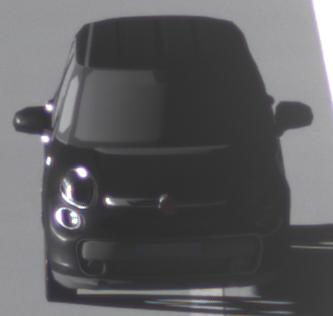
Make: Fiat
Model: 500L 1.4 16V
Detailed model: 500L (199)
Model produced from: 2012/10
Model produced until: 2017/05
Doors: 5
Color: black
Road condition: dry road
Daytime: sunrise or sunset
Contrast: high contrast